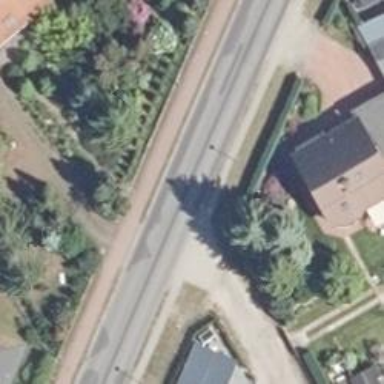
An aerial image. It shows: Secondary road with asphalt surface.